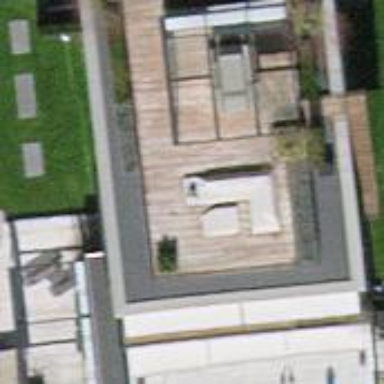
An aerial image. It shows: Building with flat grey roof.